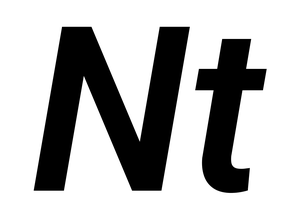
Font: Roboto-Italic_SemiBold_Italic